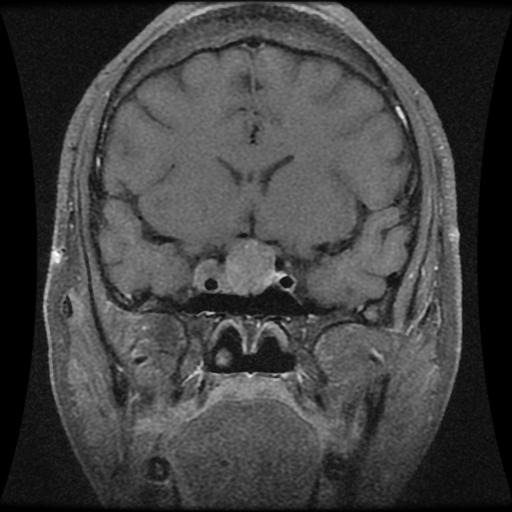
Label: pituitary